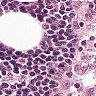
Metastatic tissue present: no